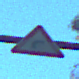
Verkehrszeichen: KurveRechts
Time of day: MorningAfternoon
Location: Outdoor (Nature)
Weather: Clear
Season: NotSpecified
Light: Natural